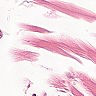
Metastatic tissue present: no